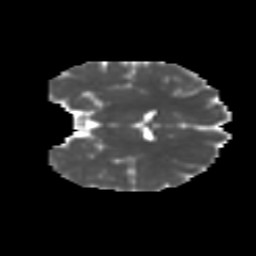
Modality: MD
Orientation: coronal
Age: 14
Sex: female
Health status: ill
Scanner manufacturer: ge
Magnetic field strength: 3 T
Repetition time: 6.752 s
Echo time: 0.079 s